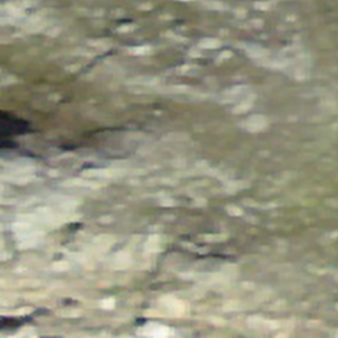
Label: other